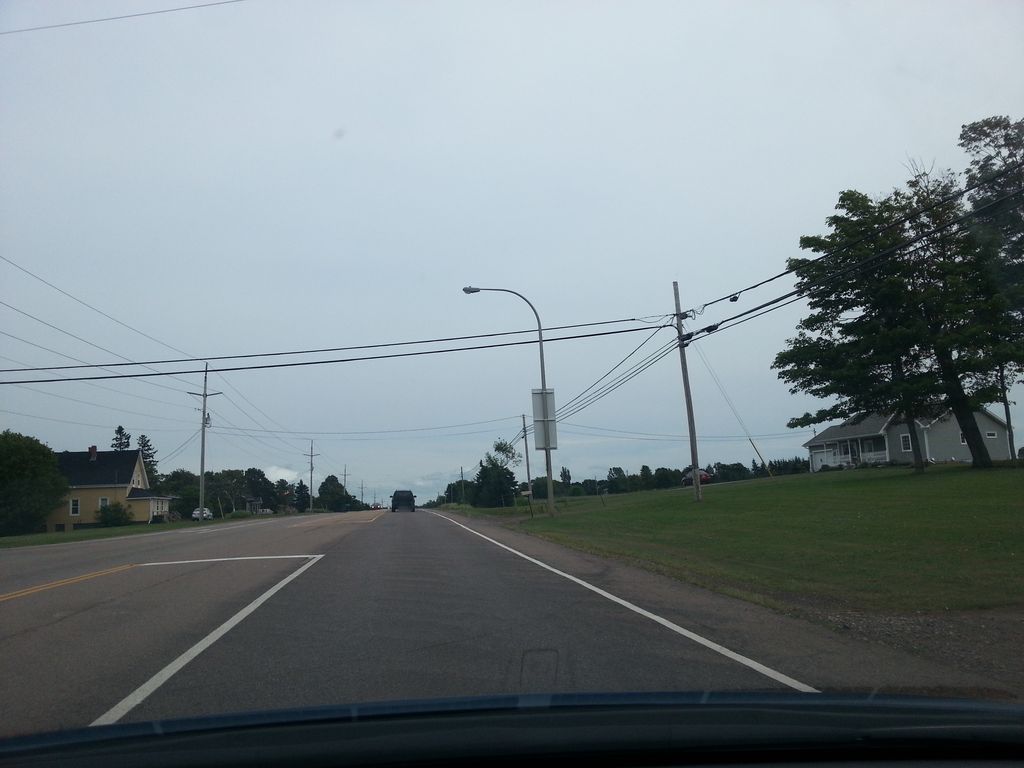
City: charlottetown